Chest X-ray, PA view. Patient: 52 years old, sex M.
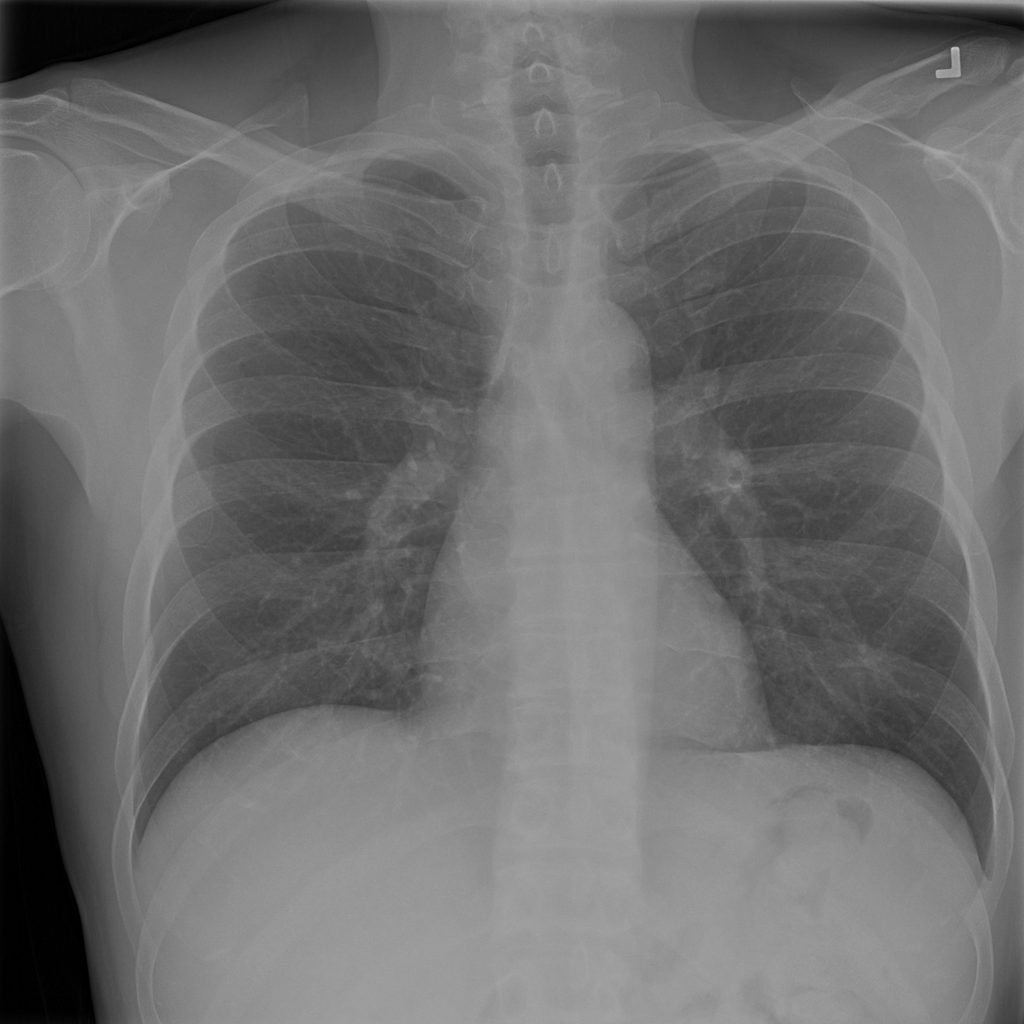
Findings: No Finding